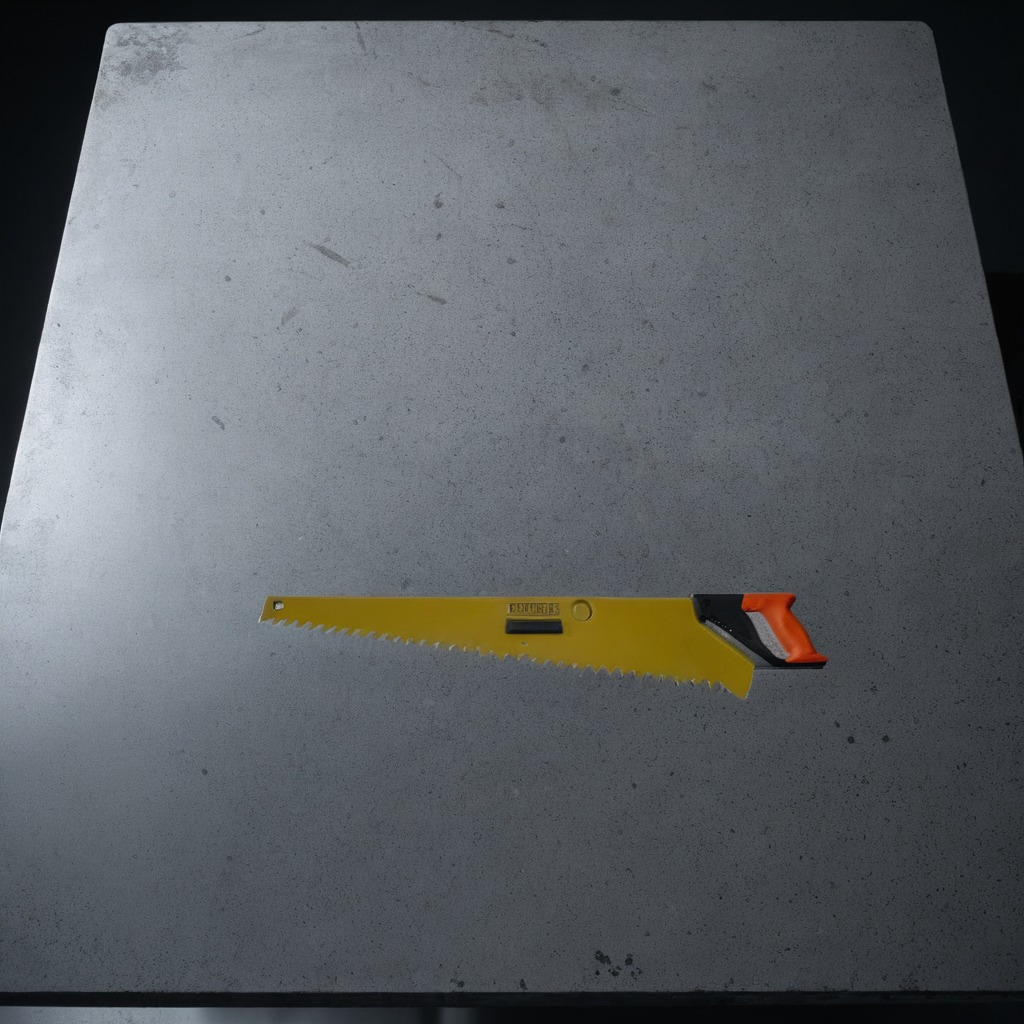
A handheld metal saw is lying on a clean granite table inside a workshop at night dim ambient light soft shadows worn but